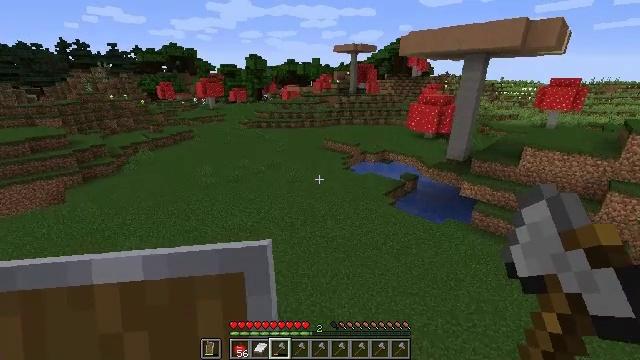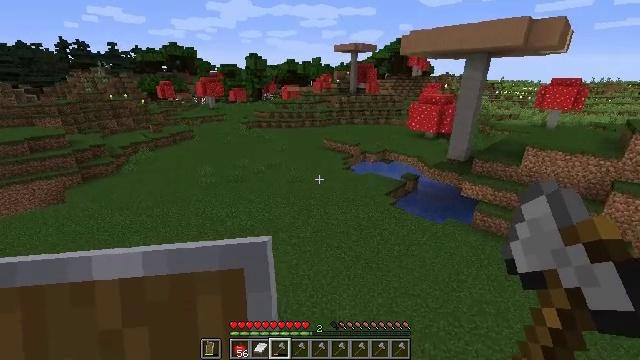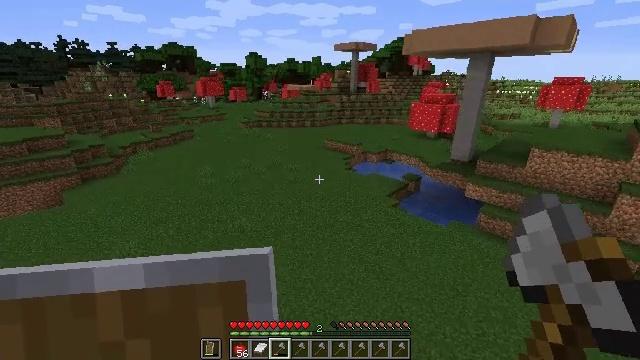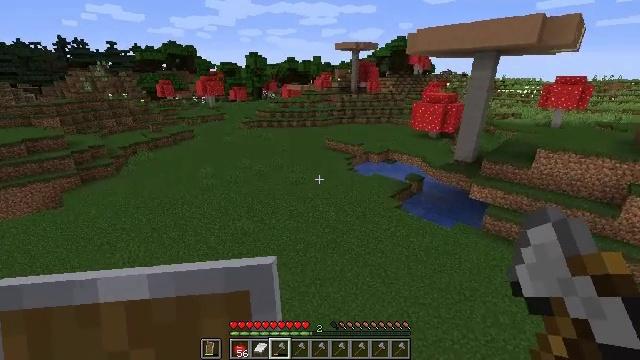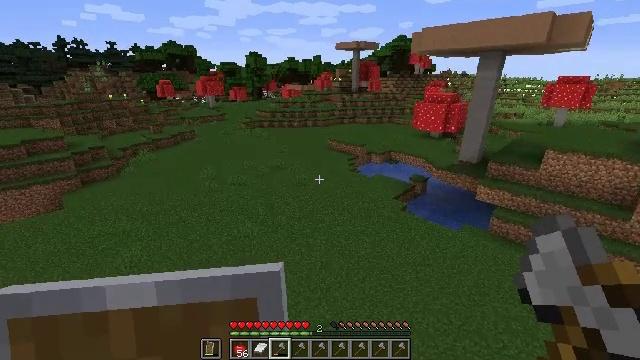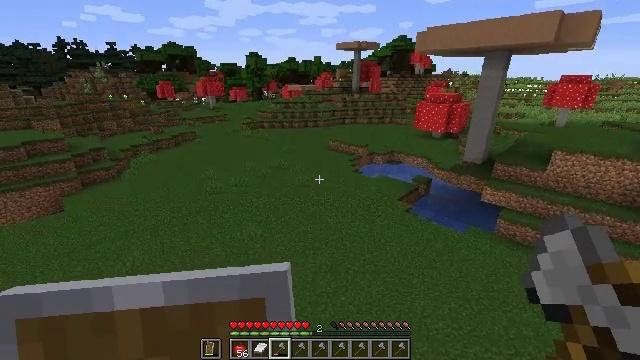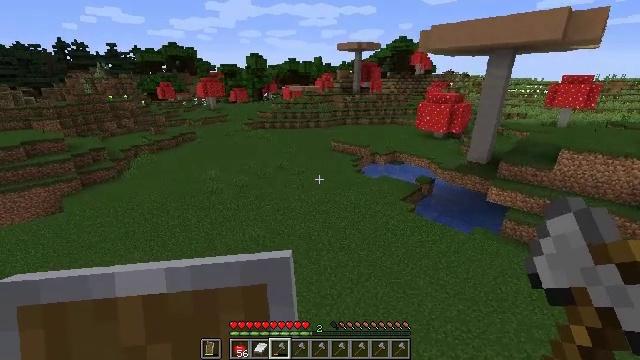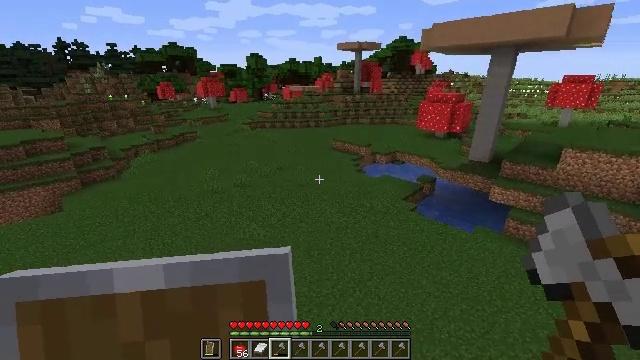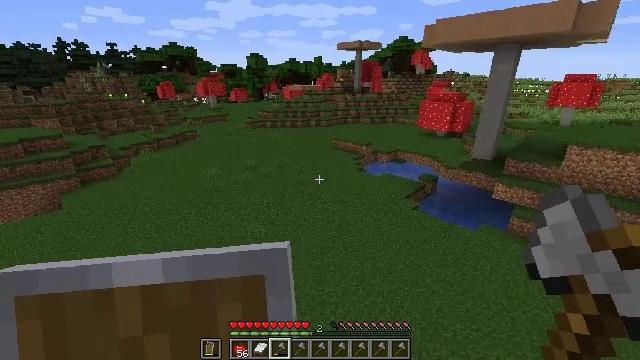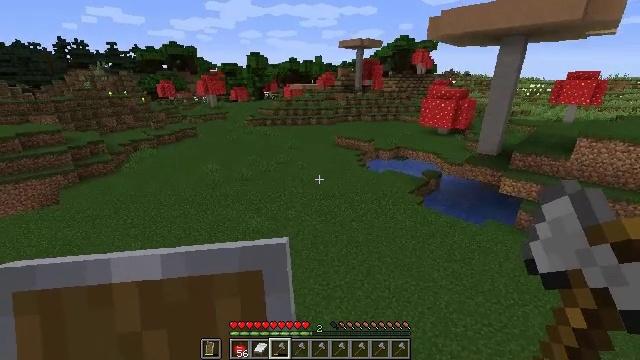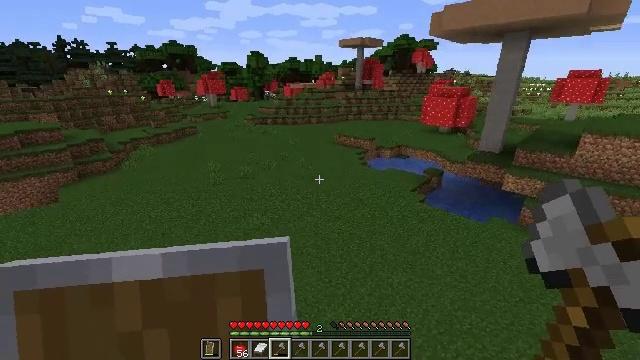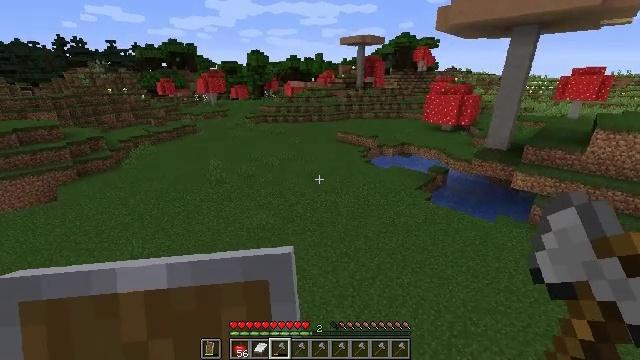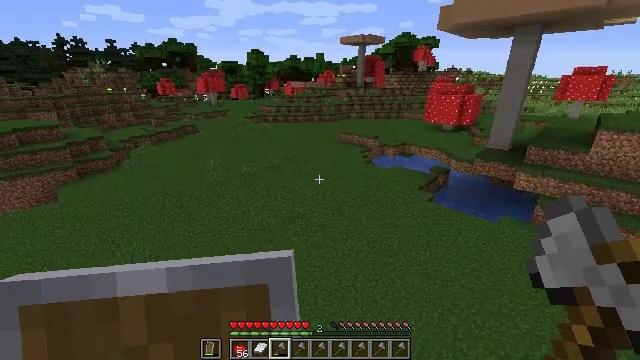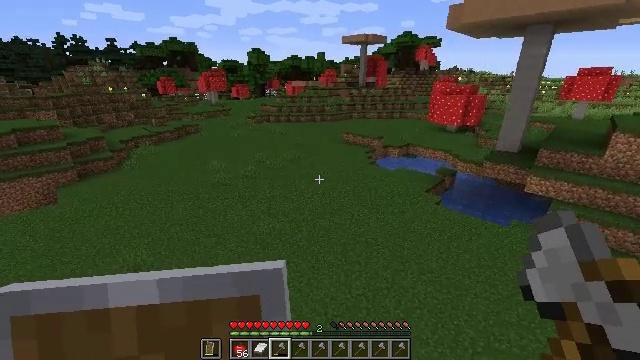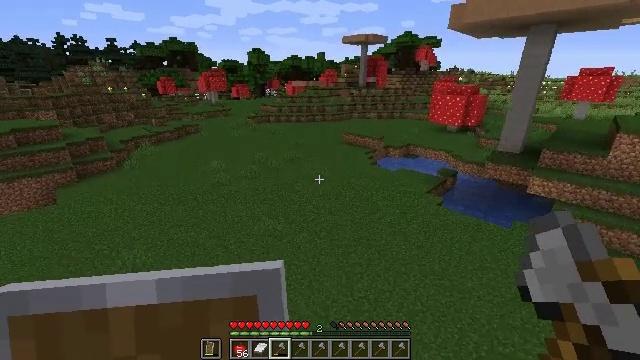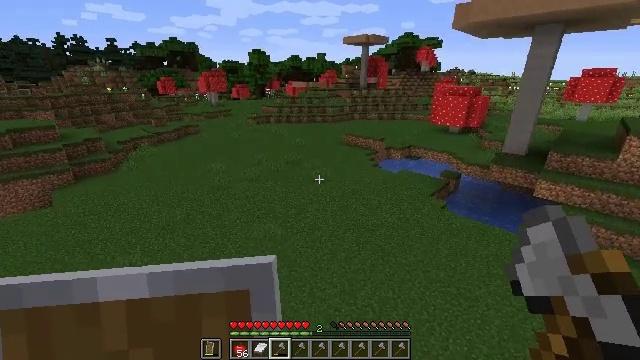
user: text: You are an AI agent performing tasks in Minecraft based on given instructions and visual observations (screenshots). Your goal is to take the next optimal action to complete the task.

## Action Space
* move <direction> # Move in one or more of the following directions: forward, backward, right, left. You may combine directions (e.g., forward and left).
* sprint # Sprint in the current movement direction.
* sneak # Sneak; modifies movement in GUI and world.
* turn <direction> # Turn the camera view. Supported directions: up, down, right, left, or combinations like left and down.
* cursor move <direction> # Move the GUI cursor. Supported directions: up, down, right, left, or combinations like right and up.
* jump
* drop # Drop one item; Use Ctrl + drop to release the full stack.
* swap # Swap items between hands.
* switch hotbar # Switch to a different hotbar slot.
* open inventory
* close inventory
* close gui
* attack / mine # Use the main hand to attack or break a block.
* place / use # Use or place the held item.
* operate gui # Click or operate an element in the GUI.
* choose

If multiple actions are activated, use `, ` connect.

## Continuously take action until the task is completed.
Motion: motion action
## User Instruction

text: Harvest dark oak log for resources.
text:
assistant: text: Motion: move forward and move left
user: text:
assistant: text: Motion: move forward and move left
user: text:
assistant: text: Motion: move forward and move left
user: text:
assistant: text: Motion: move forward and move left
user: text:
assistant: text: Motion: move forward and move left
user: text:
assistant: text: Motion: move forward and move left
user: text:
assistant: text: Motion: move forward and move left
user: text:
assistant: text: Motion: move forward and move left
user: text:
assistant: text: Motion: move forward and move left
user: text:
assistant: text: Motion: move forward and move left
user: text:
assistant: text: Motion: move forward and move left
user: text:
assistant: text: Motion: move forward and move left
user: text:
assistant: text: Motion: move forward and move left
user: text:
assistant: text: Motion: move forward
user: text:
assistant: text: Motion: move forward
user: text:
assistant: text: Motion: move forward
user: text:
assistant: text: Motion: move forward
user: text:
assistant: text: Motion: move forward
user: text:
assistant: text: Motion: move forward
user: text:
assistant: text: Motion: move forward
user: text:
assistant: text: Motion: move forward
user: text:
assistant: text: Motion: move forward
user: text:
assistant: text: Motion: move forward
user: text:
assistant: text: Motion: move forward
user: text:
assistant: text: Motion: move forward
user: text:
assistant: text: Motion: move forward
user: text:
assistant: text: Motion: move forward
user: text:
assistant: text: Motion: move forward
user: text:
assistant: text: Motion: move forward
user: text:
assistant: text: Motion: move forward